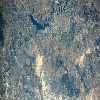
Label: land